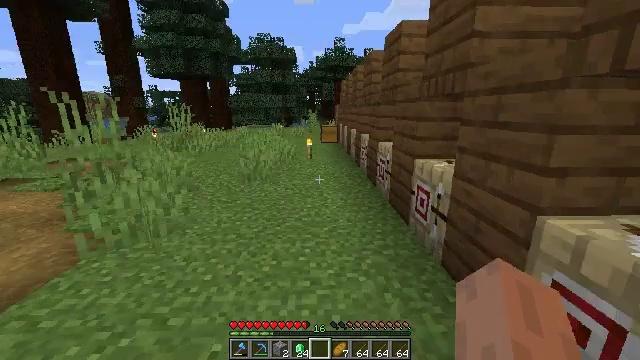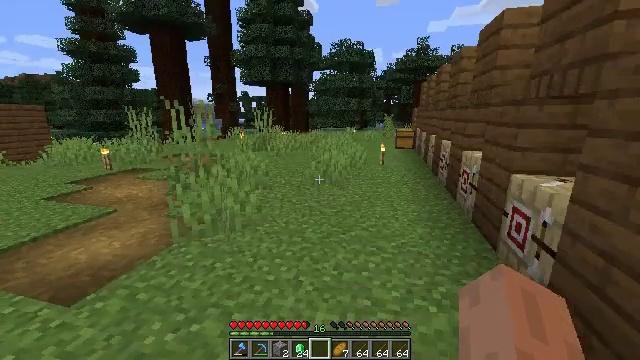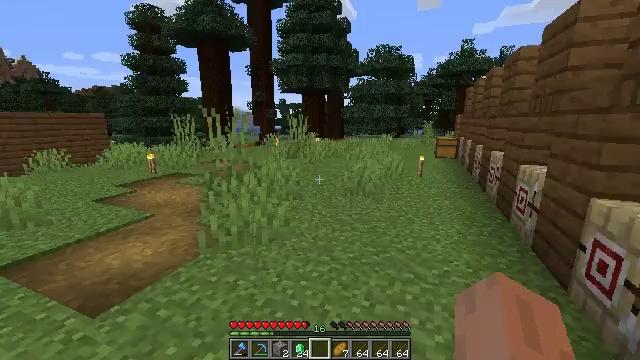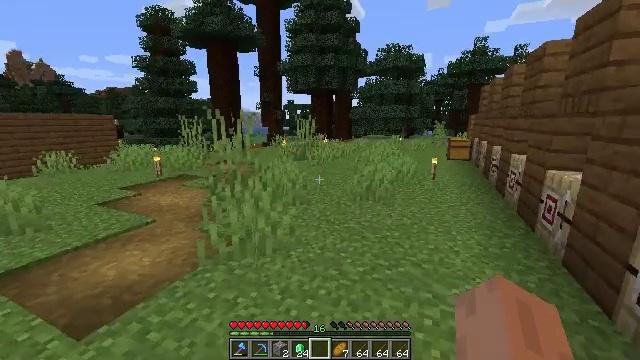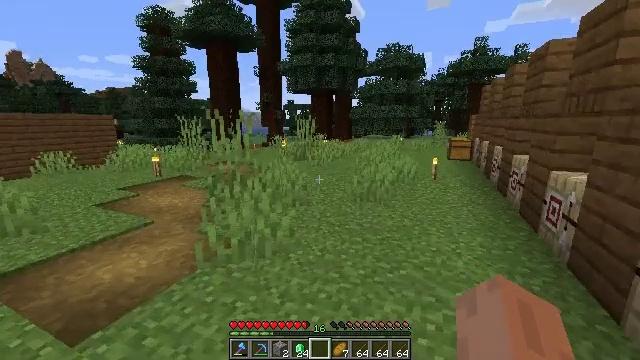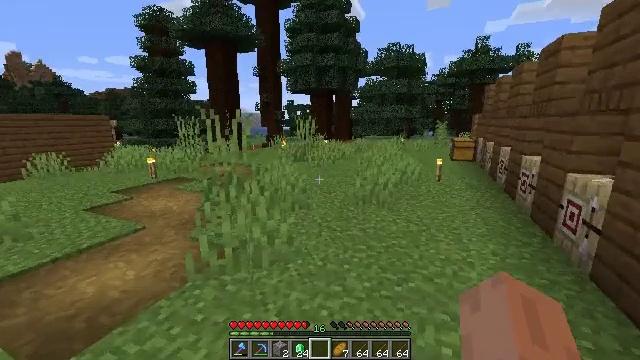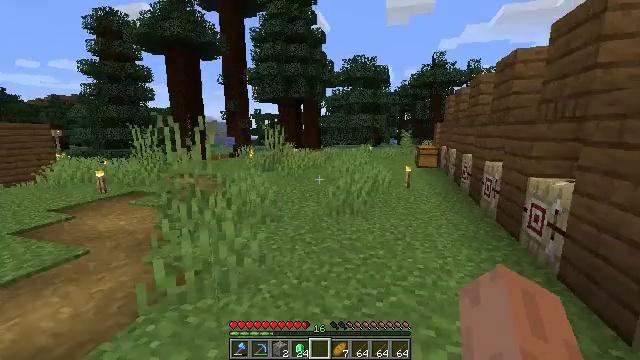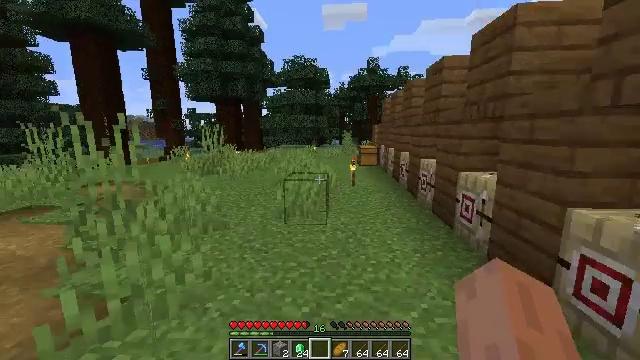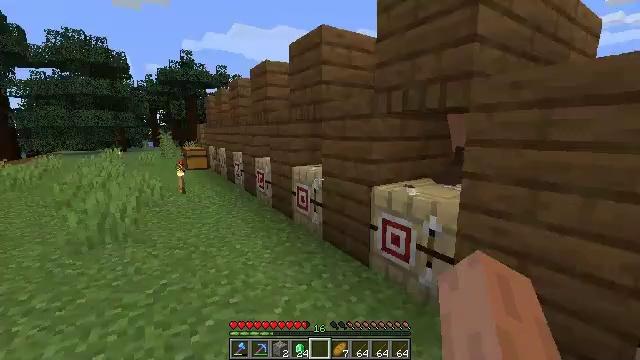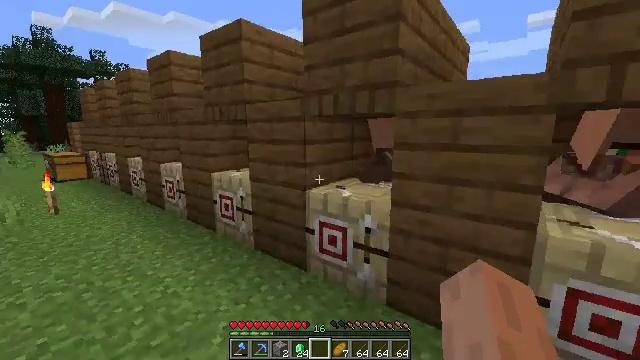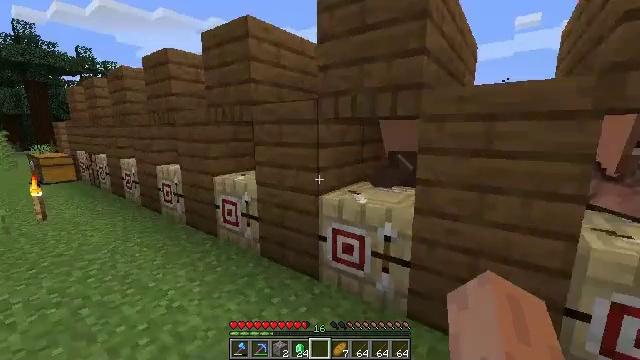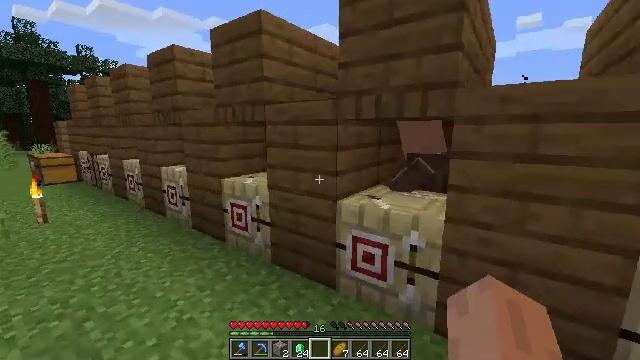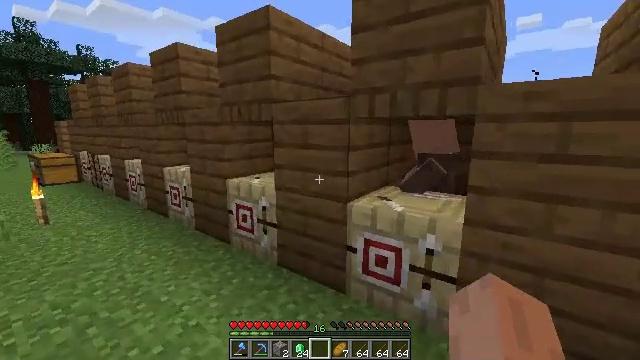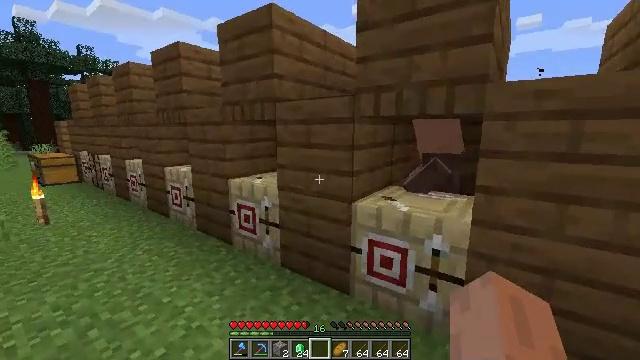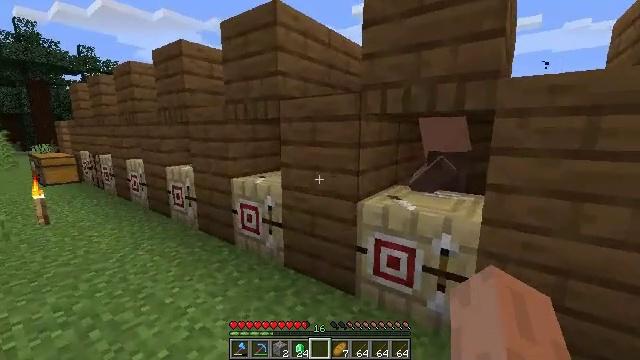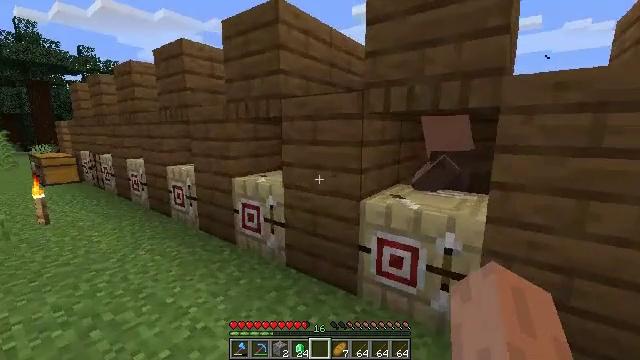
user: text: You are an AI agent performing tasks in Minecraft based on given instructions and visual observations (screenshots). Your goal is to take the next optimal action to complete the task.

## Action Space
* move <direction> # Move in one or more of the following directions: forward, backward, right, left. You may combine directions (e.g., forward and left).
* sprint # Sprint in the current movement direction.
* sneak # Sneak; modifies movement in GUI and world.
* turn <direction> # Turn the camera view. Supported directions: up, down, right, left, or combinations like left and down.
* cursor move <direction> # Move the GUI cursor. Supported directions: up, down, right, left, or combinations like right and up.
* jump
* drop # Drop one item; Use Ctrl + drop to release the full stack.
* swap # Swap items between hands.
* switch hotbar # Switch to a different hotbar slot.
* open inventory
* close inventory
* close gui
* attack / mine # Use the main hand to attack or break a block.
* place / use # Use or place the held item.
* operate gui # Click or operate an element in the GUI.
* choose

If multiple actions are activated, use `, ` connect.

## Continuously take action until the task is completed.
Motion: motion action
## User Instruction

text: Break and collect the fletching table.
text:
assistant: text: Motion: move forward, turn left
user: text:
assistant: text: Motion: move forward, turn left and up
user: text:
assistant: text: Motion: move forward, turn left
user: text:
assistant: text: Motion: move forward
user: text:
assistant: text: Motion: move forward
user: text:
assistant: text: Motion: move forward and move left, turn right and up
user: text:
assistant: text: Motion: move forward and move left, turn right
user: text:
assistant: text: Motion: move forward and move left, turn right
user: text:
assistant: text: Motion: move forward and move left, turn right
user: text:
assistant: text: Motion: move forward and move left, turn right
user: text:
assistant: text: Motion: move forward and move left
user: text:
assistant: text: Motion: no_op
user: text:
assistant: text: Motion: no_op
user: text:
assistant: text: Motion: no_op
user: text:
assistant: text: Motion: no_op
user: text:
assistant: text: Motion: turn left
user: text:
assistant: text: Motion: turn left
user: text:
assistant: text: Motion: turn left
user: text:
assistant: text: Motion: move forward and move left, turn left
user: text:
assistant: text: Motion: move forward and move left
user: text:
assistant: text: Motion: move forward and move left
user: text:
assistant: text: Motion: move forward and move left, turn right
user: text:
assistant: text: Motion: move forward and move left, turn right and down
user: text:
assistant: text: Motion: move forward and move left, turn right and down
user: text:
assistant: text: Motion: move forward and move left, turn right
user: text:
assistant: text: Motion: move forward and move left, turn right
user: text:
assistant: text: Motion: move forward and move left, turn right and down
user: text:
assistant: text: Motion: move forward and move left, turn right and down
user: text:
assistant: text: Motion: move forward and move left
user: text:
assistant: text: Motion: move forward and move left